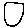
Label: circle